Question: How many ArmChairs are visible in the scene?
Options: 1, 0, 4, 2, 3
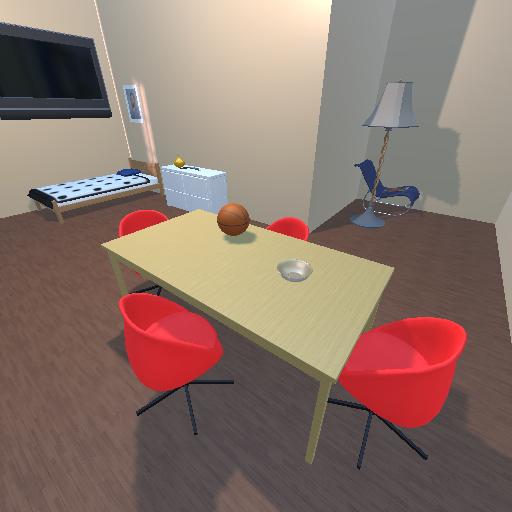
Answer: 1